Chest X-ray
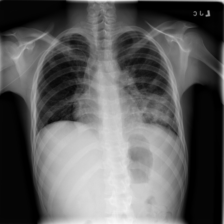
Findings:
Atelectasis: negative
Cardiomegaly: negative
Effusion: negative
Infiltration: positive
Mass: negative
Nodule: negative
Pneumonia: negative
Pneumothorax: negative
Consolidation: negative
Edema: negative
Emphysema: negative
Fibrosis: negative
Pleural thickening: negative
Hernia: negative